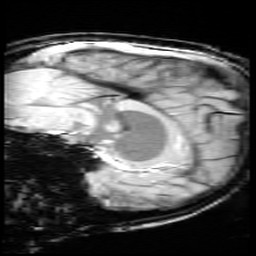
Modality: SWI
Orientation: sagittal
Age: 11
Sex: male
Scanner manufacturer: siemens
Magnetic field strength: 3 T
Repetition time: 0.027 s
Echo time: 0.02 s